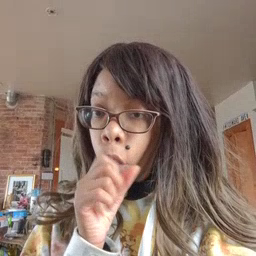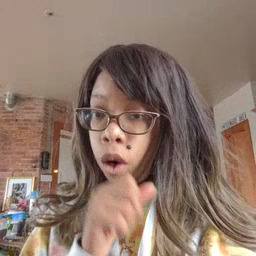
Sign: orange